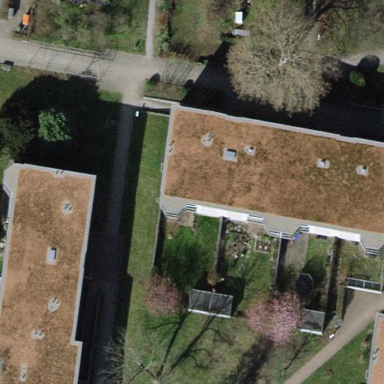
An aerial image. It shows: Building with apartments and flat roof.